Question: I am trying to plot some data with confidence bands. I am doing this with two plots for each data stream: 'plot', and 'fill_between'. I would like the legend to look similar to the plots, where each entry has a box (the color of the confidence region) with a darker, solid line passing through the center. So far I have been able to use patches to create the rectangle legend key, but I don't know how to achieve the centerline. I tried using hatch, but there is no control over the placement, thickness, or color.
My original idea was to try and combine two patches (Patch and 2DLine); however, it hasn't worked yet. Is there a better approach? My MWE and current figure are shown below.
'''
import matplotlib.patches as mpatches
import matplotlib.pyplot as plt
import numpy as np
x = np.linspace(0,1,11)
y = np.linspace(0,1,11)
plt.plot(x, y, c='r')
plt.fill_between(x, y-0.2, y+0.2, color='r', alpha=0.5)
p = mpatches.Patch(color='r', alpha=0.5, linewidth=0)
plt.legend((p,), ('Entry',))
'''

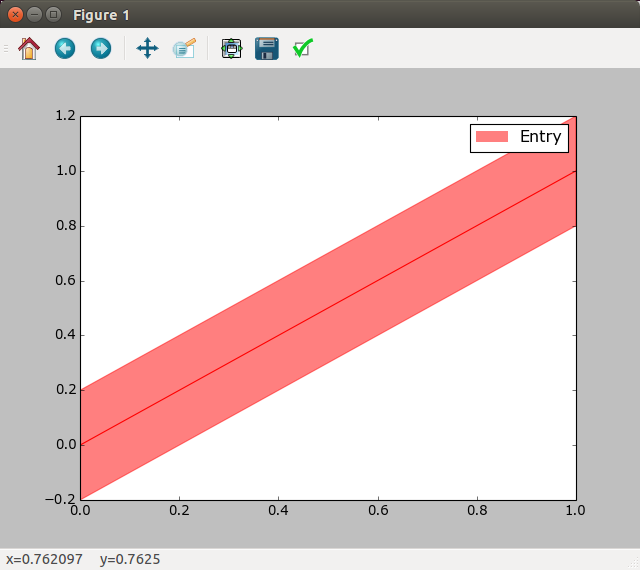
Answer: The solution is borrowed from the comment by CrazyArm, found here: <URL>. Apparently you can make a list of handles and assign only one label and it magically combines the two handles/artists.
'''
import matplotlib.patches as mpatches
import matplotlib.pyplot as plt
import numpy as np
x = np.linspace(0,1,11)
y = np.linspace(0,1,11)
p1, = plt.plot(x, y, c='r') # notice the comma!
plt.fill_between(x, y-0.2, y+0.2, color='r', alpha=0.5)
p2 = mpatches.Patch(color='r', alpha=0.5, linewidth=0)
plt.legend(((p1,p2),), ('Entry',))
'''